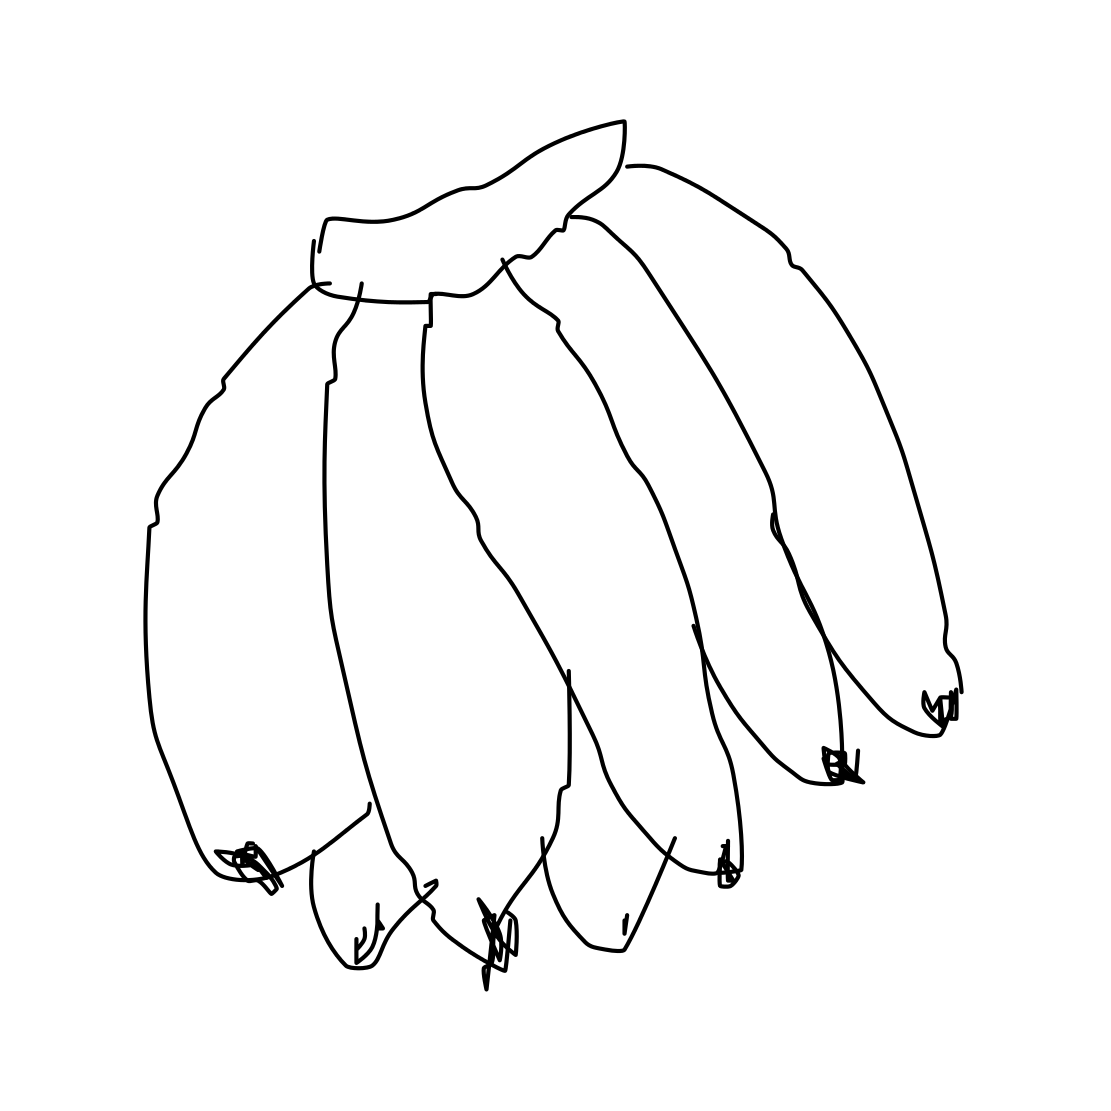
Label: banana